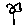
Label: flower